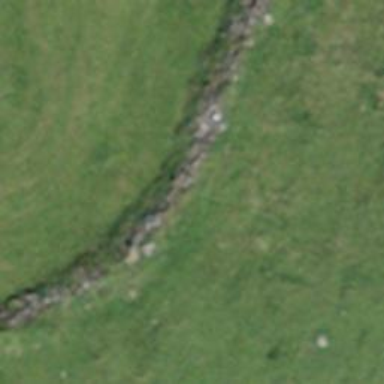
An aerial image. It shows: Wall made of dry stone.